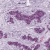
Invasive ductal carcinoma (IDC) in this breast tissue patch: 1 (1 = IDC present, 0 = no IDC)